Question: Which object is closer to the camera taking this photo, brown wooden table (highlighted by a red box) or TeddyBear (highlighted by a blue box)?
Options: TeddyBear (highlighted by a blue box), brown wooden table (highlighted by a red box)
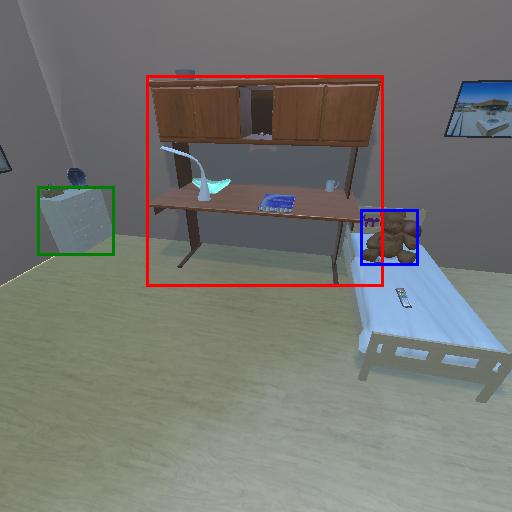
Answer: TeddyBear (highlighted by a blue box)